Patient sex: M
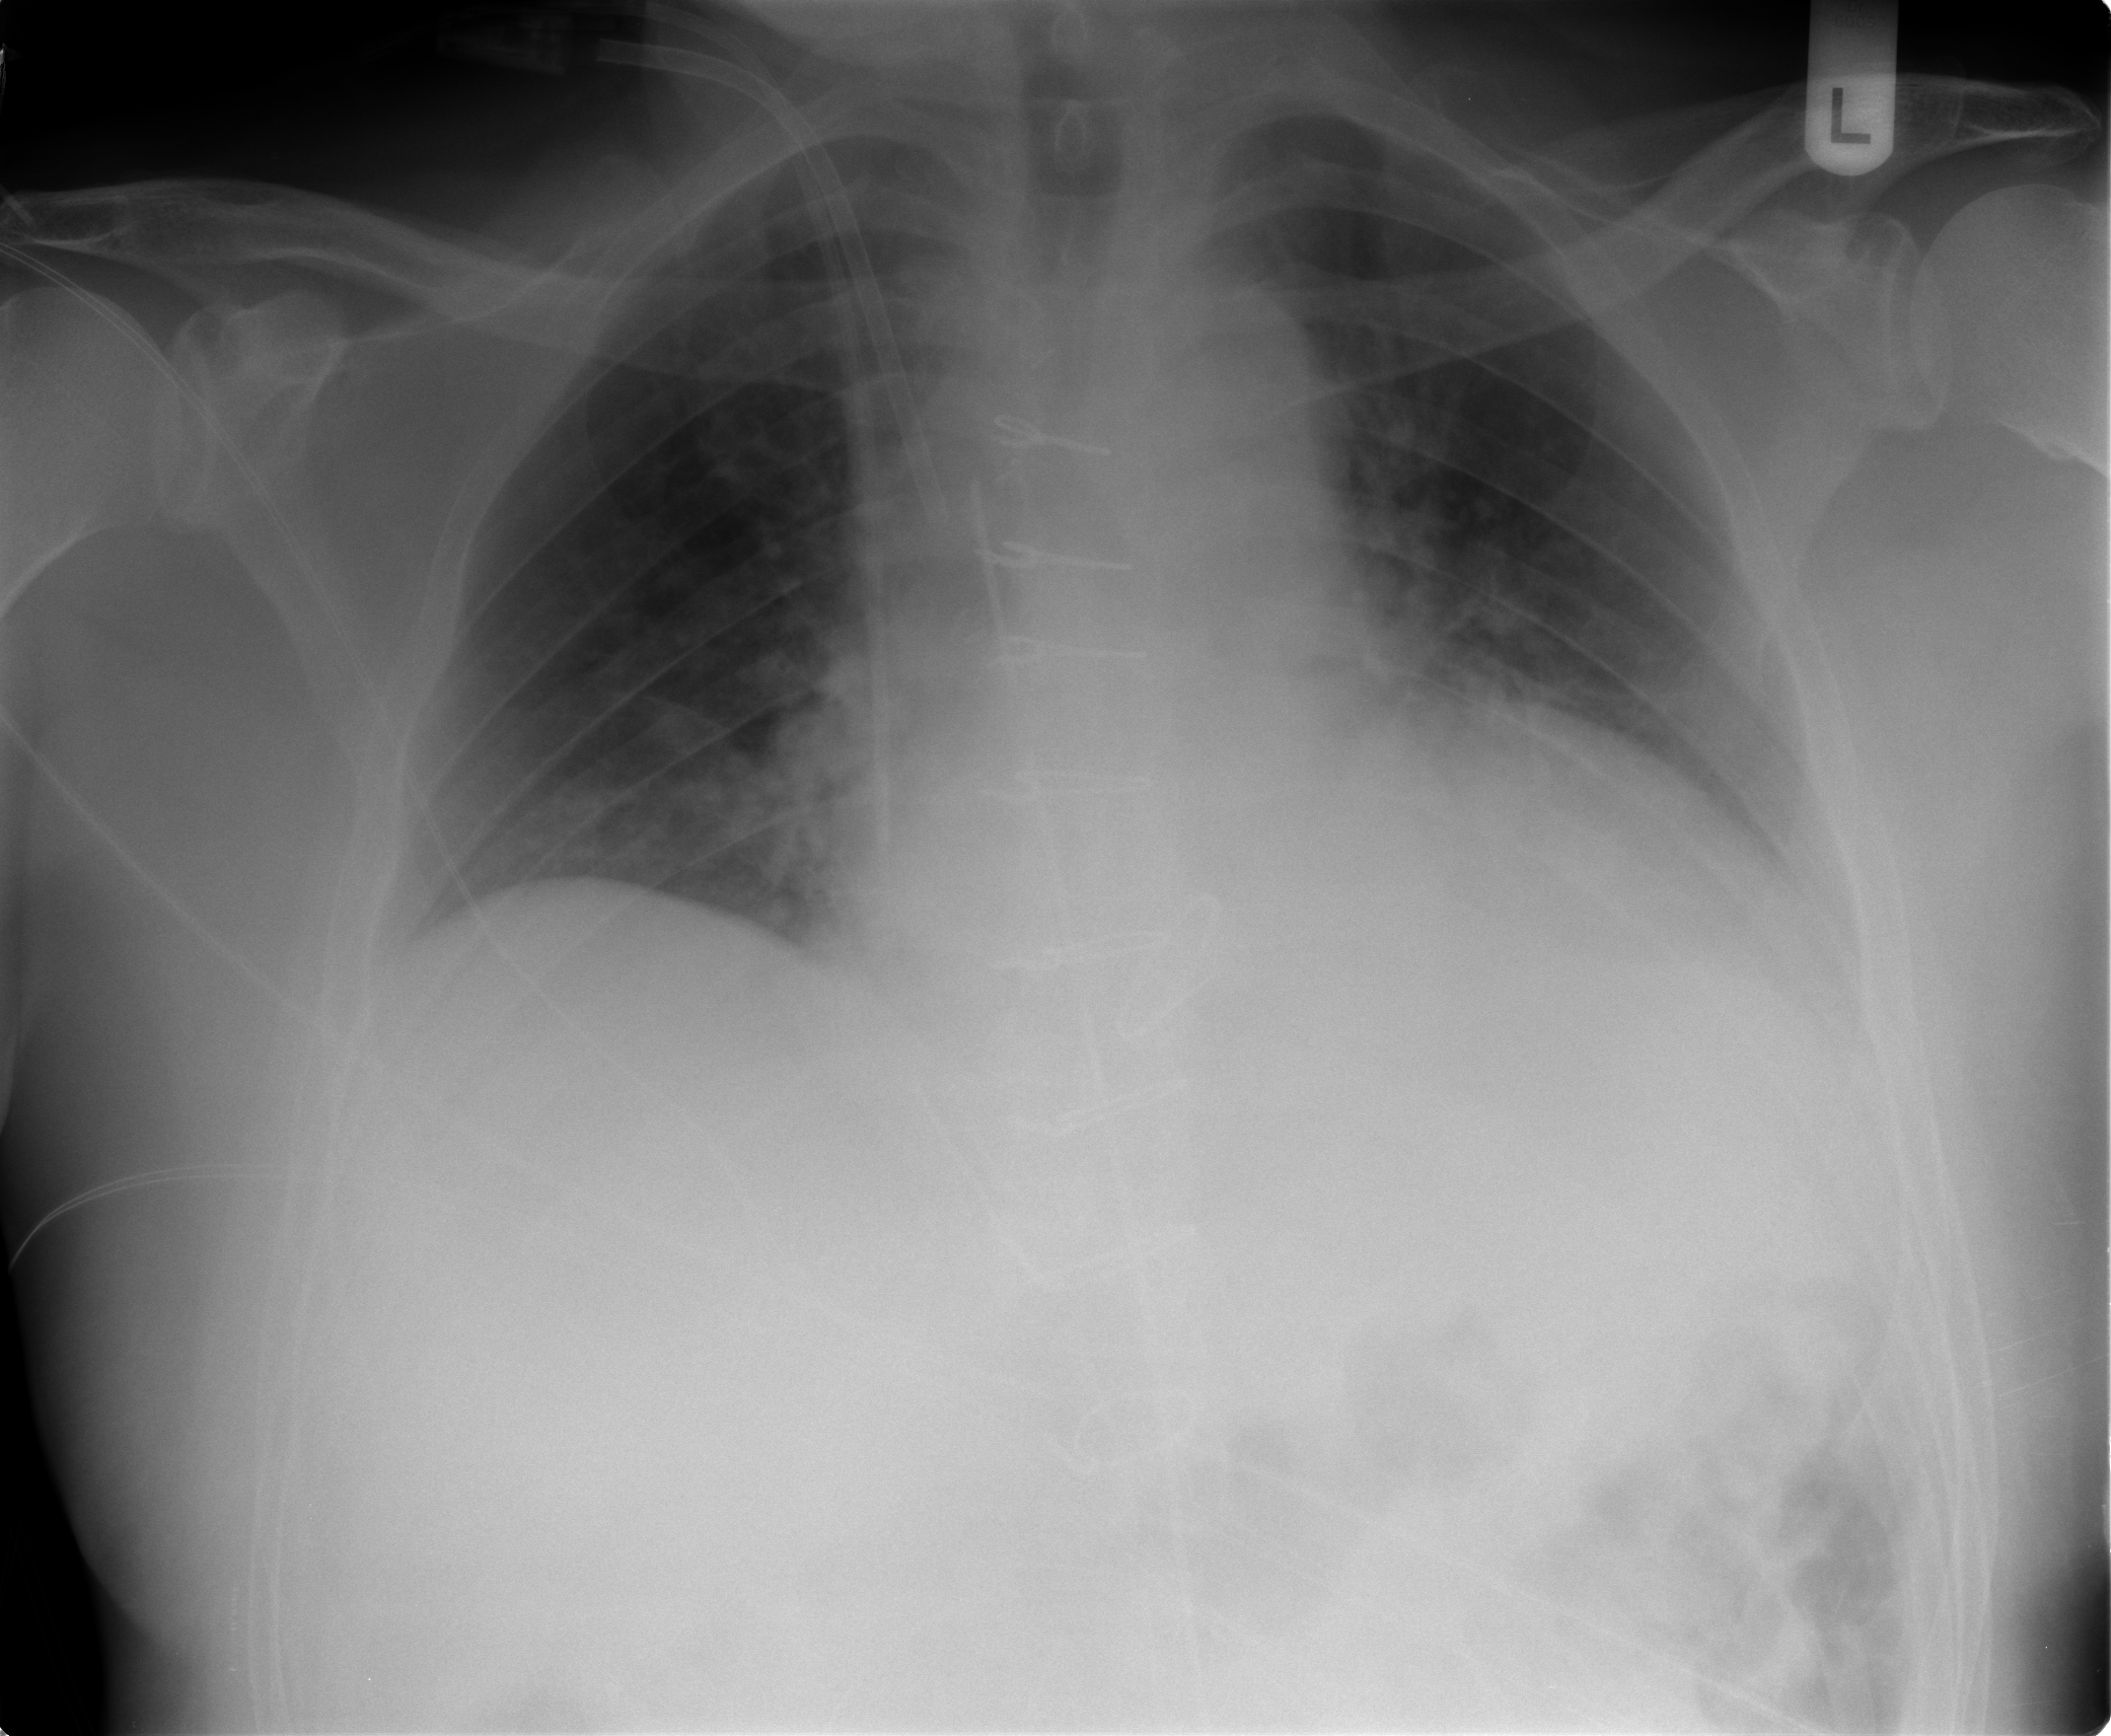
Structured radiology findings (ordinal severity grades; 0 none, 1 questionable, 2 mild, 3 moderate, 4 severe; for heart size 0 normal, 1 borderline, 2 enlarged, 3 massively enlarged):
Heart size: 2
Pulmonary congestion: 0
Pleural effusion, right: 0
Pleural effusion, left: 1
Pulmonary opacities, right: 0
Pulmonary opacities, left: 0
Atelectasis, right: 2
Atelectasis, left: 2